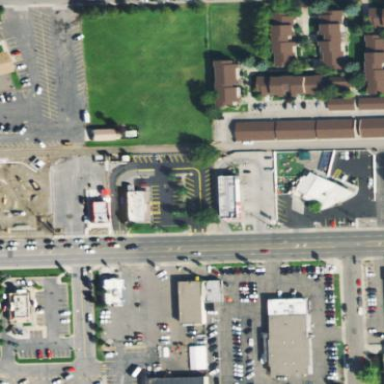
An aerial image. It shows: Retail area.